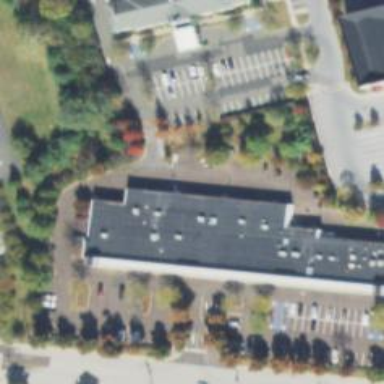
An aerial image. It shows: Swimming pool shop.